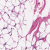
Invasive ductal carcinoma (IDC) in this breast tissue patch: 0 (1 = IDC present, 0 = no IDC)